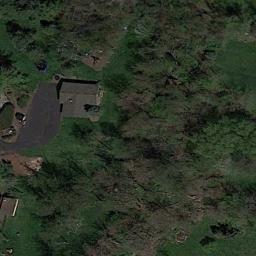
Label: sparse_residential